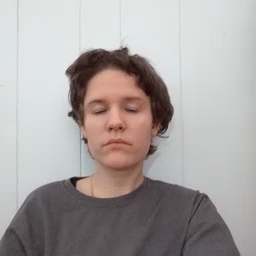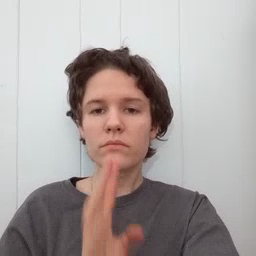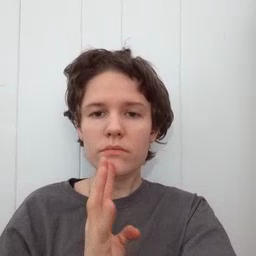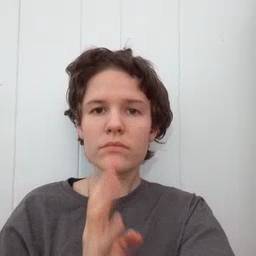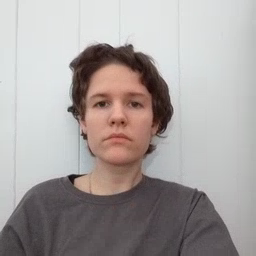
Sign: talk